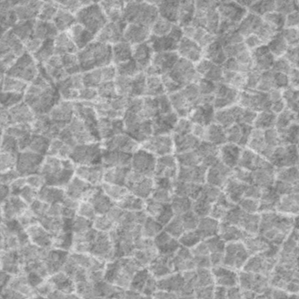
Label: frost